Question: How can i detect backspace button pressed on 'UIKeyboard'?

thanks
---
: Is there any keyboard delegate that returns key pressed value?
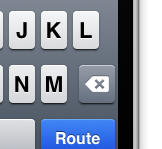
Answer: if the UITextField is empty, the shouldChangeTextInRange delegate method is not called
You can subclass UITextField and override this method:
'''
-(void)deleteBackward;
{
[super deleteBackward];
NSLog(@"BackSpace Detected");
}
'''
since UITextField is compliant to the UITextInput protocol, this method is implemented, and you can override it to detect when backspace is pressed.
Then, you can write your own protocol/delegate method to alert your custom textfield delegate if the backspace is detected.